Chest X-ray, PA view. Patient: 59 years old, sex F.
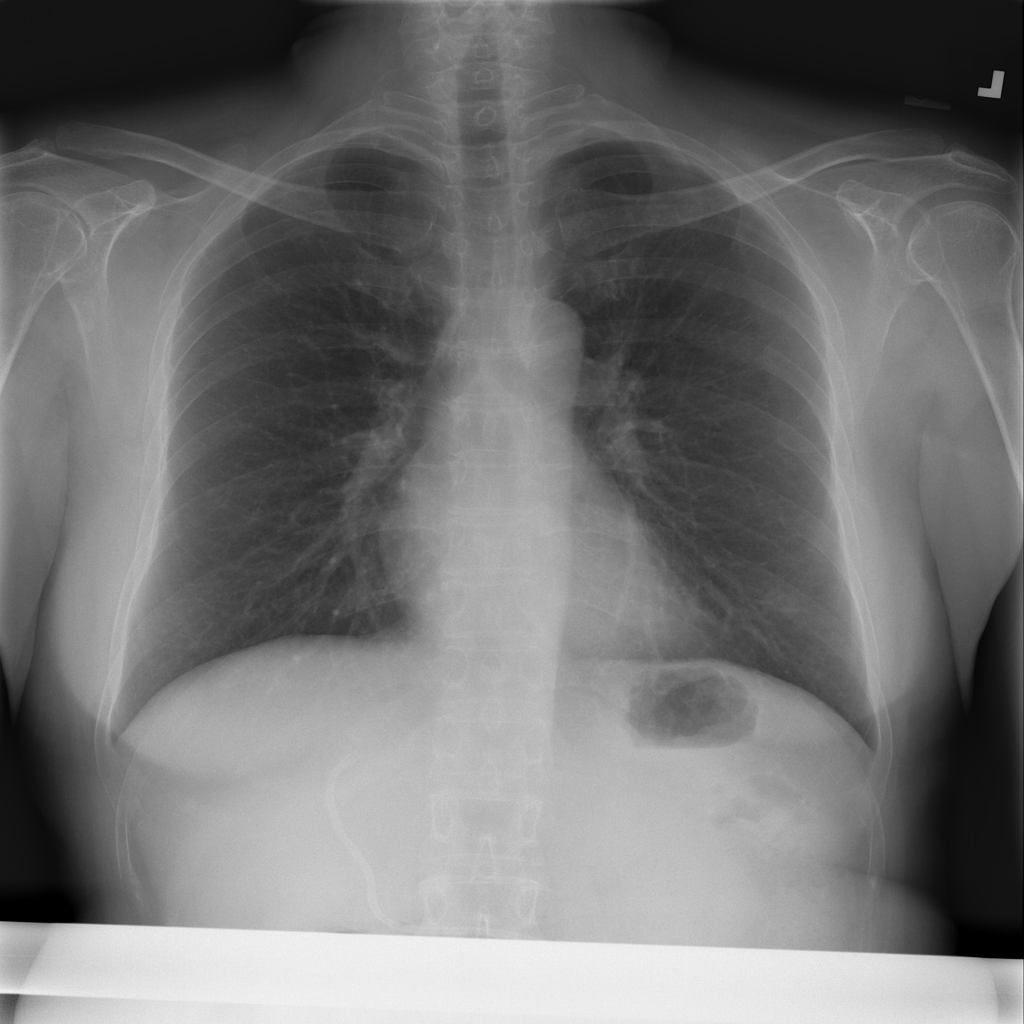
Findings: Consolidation